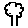
Label: tree